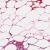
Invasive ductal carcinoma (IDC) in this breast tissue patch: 1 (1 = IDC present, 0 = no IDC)